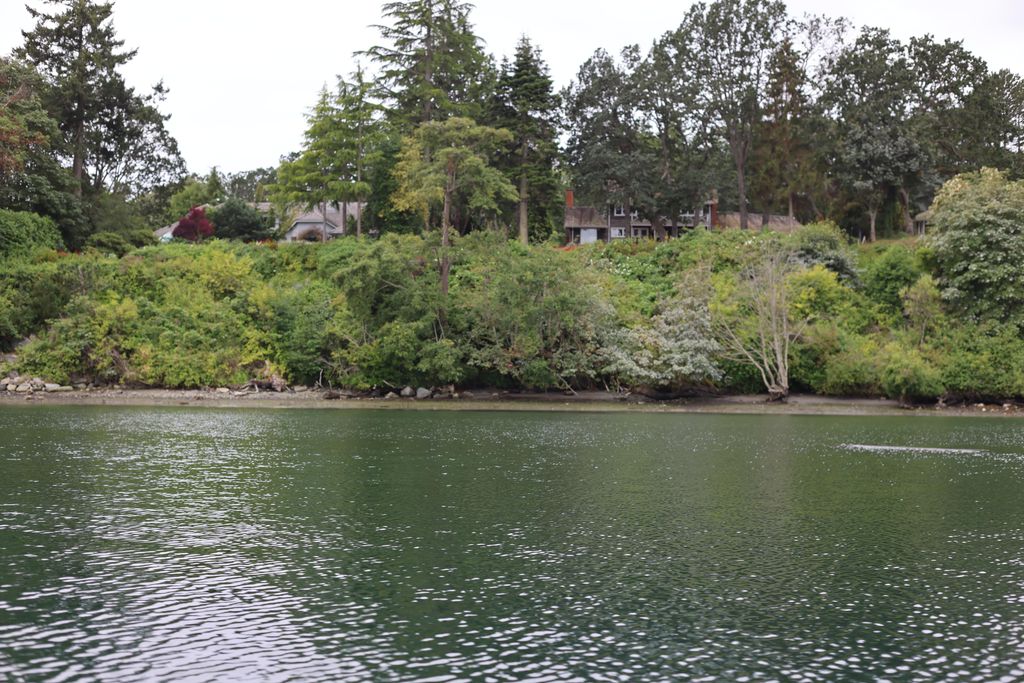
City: victoria